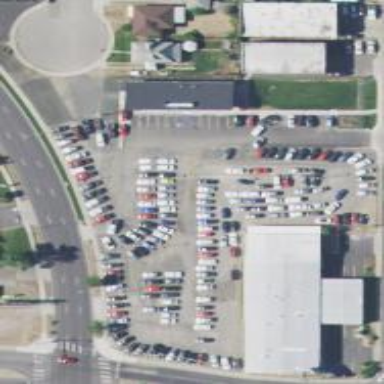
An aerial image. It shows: Car shop within retail area.